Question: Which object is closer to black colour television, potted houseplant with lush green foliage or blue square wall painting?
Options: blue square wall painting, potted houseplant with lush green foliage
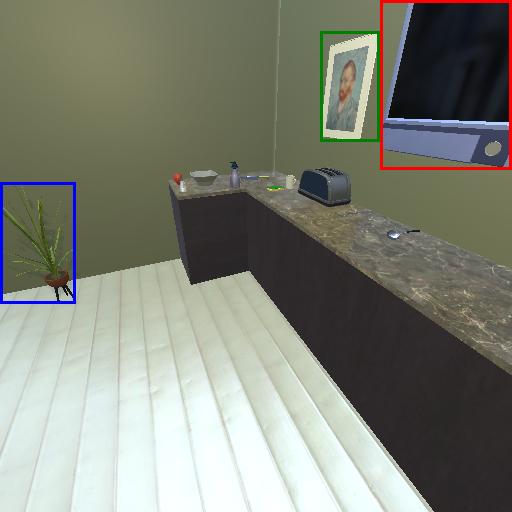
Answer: blue square wall painting